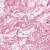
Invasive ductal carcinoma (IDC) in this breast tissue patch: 0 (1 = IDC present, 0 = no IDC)